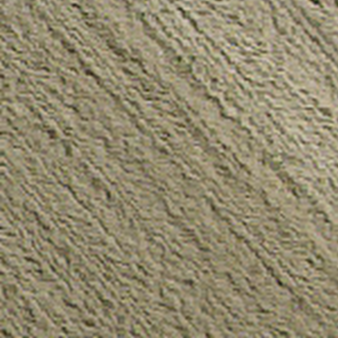
Label: other